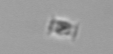
Label: Bacillariophyceae_morphotype1